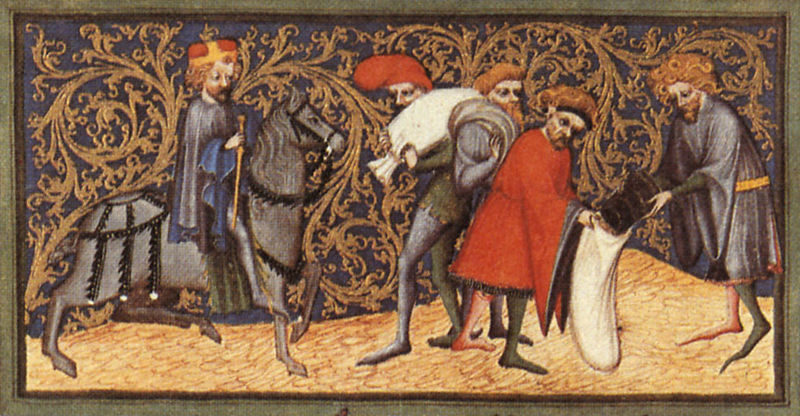
Titel: Die Goldene Bulle
Institution: Wien, Österreichische Nationalbibliothek
Schlagwörter: blau, gemälde, umhang, weiß, gelb, sand, frisur, grau, männer, rot, teppich, bart, bärte, mütze, mützen, diener, tragen, ärmel, erde, boden, gold, mantel, pflanzen, krone, locken, pferd, reiter, sack, ranken, schuhe, stab, säcke, wüste, könig, schwert, beutel, ritter, trense, mittelalter, strumpfhosen, tunika, zepter, schnabelschuhe, tuniken, buchmalerei, füllen, pflanzenranken, steuer, befüllen